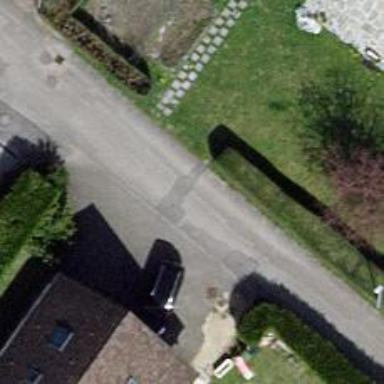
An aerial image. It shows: Residential road.